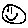
Label: smiley face